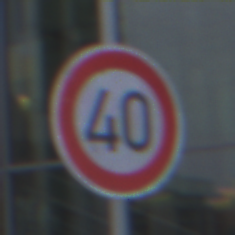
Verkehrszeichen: Geschwindigkeit40
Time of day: SunriseSunset
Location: Outdoor (Urban)
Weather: PartlyCloudy
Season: NotSpecified
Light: Natural